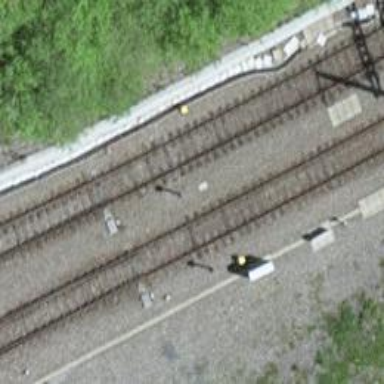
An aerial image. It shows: Railway switch.